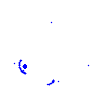
Particle: kaon